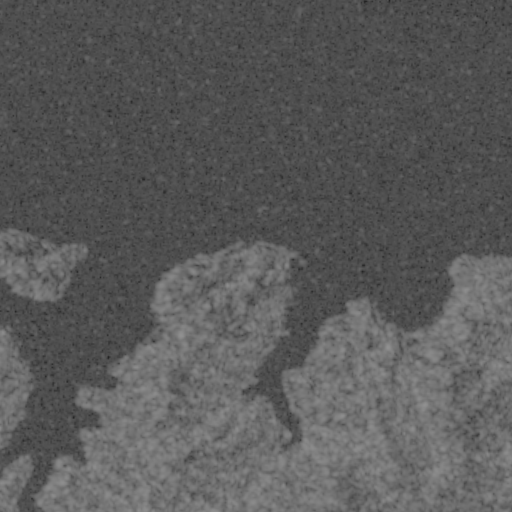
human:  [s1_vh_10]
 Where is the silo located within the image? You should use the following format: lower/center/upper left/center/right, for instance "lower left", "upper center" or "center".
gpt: The silo is located in the lower right of the image.
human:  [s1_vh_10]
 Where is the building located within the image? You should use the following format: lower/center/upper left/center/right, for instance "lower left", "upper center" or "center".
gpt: The building is located in the lower right of the image.
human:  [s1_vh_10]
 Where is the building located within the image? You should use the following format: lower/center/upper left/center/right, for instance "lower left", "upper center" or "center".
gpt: The building is located in the lower right of the image.
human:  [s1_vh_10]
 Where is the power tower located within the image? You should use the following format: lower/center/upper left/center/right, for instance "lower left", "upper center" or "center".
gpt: There is no power tower in the image.

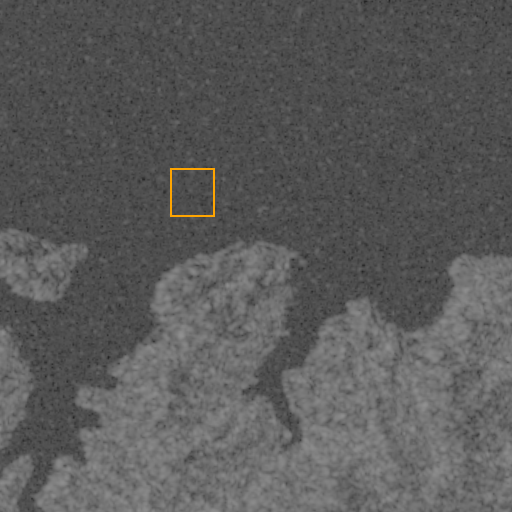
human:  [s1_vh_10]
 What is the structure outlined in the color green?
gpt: There is no green outline.
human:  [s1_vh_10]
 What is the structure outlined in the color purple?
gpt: There is no structure outlined in purple.